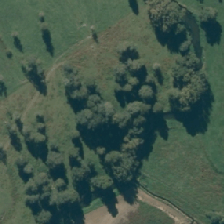
Land cover: herbaceous_freshwater_vege